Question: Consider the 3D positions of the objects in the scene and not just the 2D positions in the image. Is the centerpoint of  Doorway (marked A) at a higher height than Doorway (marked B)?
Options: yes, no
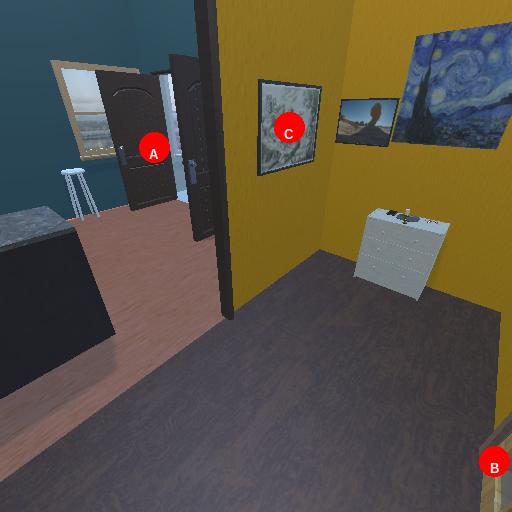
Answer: yes